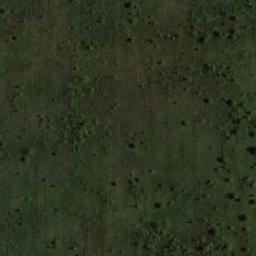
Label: meadow